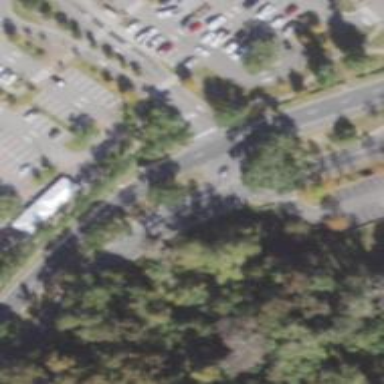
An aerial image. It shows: Secondary road.